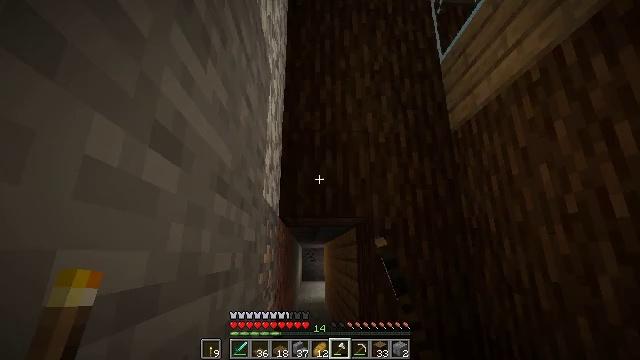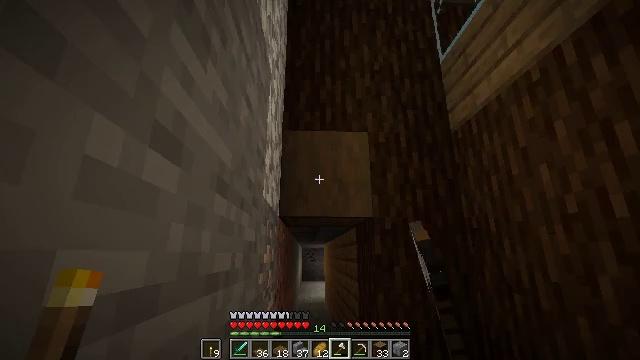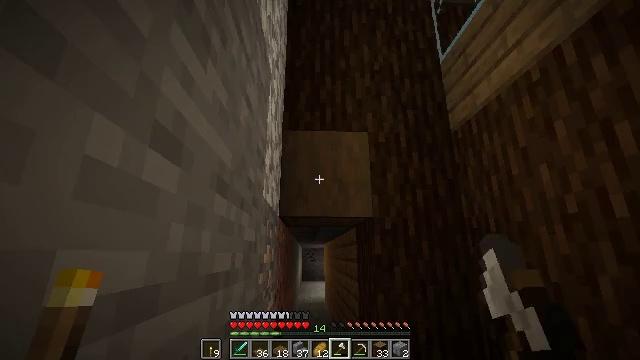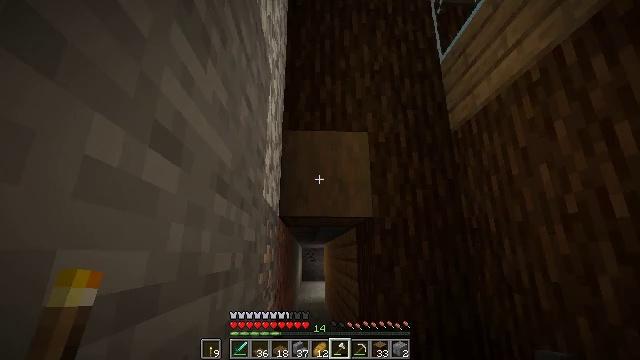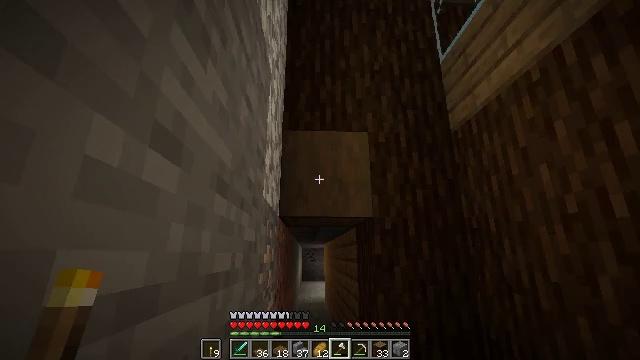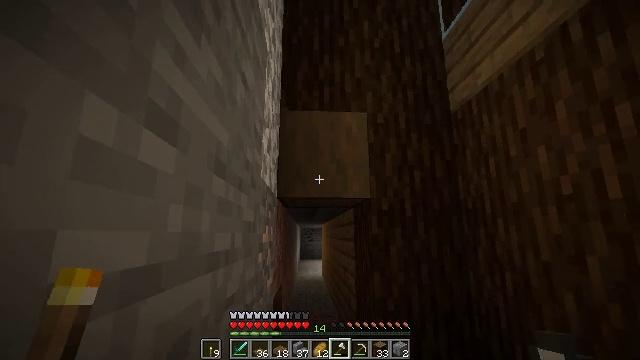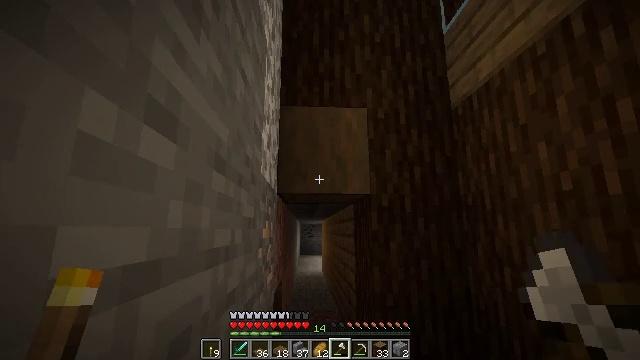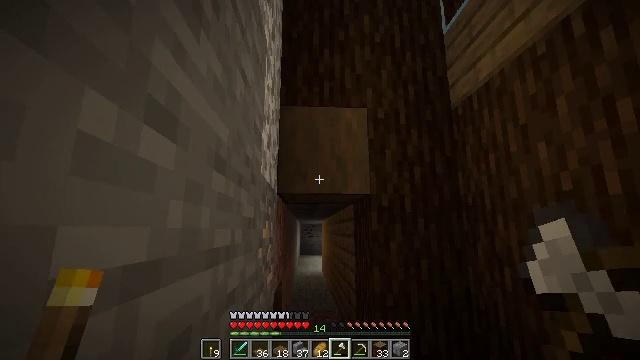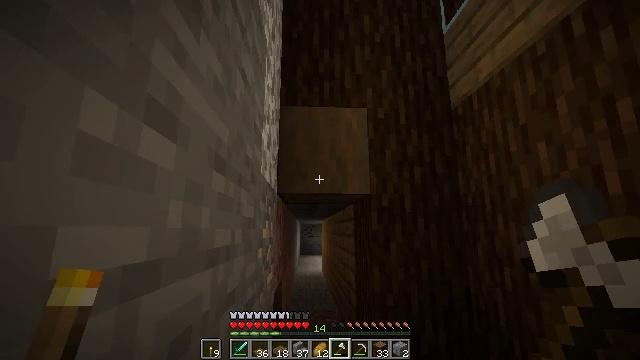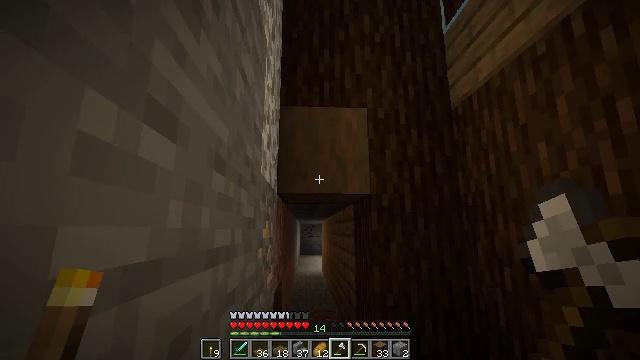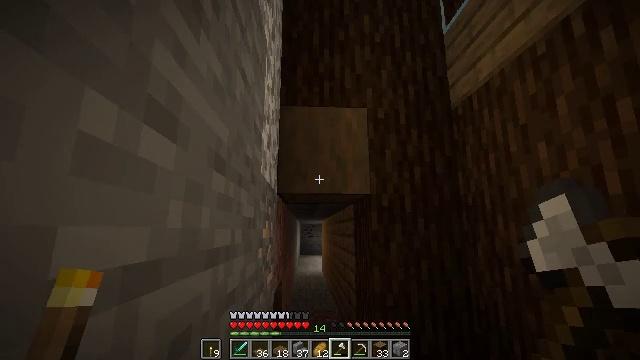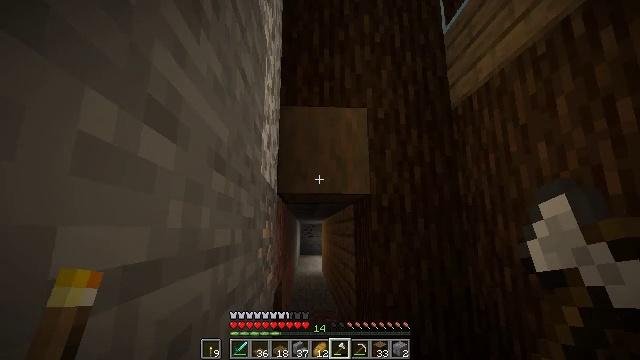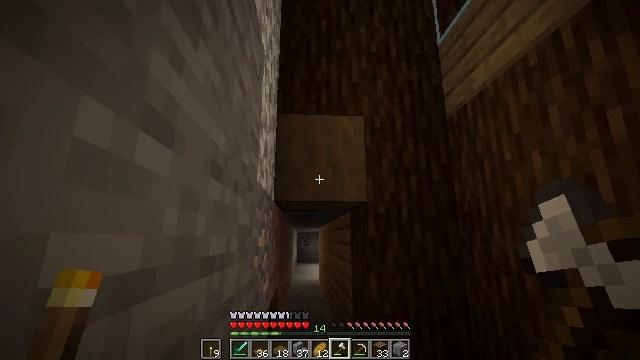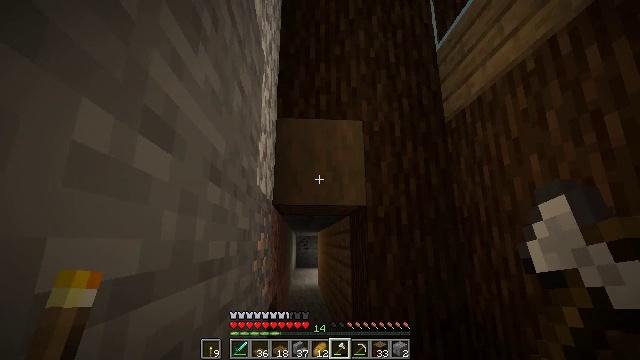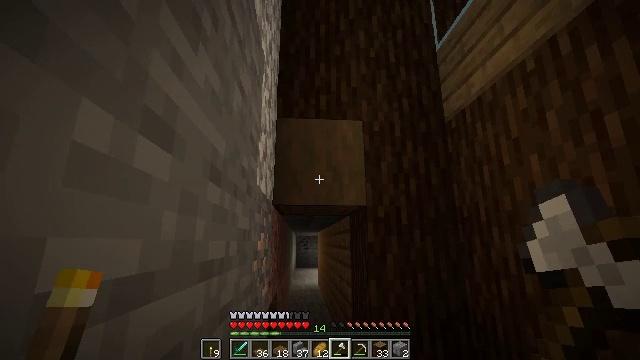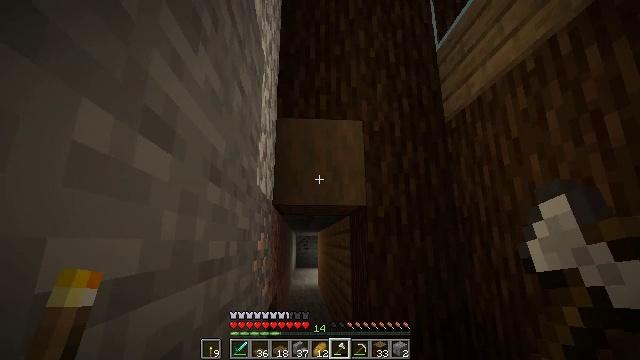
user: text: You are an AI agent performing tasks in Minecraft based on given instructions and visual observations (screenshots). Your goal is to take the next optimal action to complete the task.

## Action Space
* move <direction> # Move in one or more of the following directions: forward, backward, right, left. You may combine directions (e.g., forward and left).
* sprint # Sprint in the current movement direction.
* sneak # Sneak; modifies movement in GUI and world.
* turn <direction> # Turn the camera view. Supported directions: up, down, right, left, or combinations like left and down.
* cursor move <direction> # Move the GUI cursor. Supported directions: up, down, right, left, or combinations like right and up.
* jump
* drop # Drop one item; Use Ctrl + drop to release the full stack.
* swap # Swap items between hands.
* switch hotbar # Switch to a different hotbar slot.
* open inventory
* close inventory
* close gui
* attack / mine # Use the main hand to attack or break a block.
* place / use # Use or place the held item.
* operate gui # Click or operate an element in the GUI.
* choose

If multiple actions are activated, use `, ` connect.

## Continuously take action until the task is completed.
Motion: motion action
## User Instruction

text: Break the stripped spruce log.
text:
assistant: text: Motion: no_op
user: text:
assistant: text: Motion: no_op
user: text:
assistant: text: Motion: no_op
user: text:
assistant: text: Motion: no_op
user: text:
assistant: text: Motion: turn down
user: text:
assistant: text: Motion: no_op
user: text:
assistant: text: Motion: no_op
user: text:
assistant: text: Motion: no_op
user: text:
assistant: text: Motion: no_op
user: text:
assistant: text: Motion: no_op
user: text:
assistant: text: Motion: no_op
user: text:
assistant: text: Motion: turn up
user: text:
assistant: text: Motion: no_op
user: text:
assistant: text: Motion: no_op
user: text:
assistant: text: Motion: no_op
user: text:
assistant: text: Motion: no_op
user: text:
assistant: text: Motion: no_op
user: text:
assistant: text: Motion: no_op
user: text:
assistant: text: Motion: no_op
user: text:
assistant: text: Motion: no_op
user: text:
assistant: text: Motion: no_op
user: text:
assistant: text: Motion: no_op
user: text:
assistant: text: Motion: no_op
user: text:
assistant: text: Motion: no_op
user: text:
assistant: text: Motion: no_op
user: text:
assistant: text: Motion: no_op
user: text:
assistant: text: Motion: no_op
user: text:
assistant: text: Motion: no_op
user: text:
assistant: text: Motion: no_op
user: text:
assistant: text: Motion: no_op